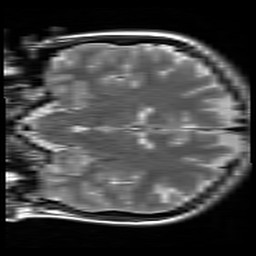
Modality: T2w
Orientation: coronal
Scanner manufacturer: siemens
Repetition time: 3.9 s
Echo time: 0.076 s